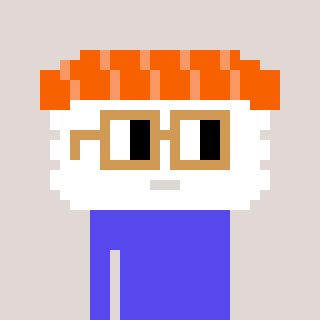
a pixel art character with square brown glasses, a nigiri-shaped head and a computerblue-colored body on a warm background